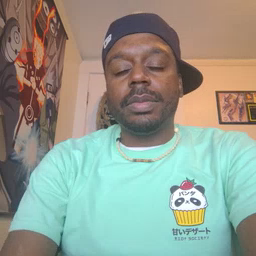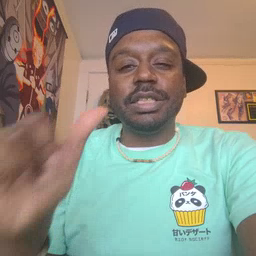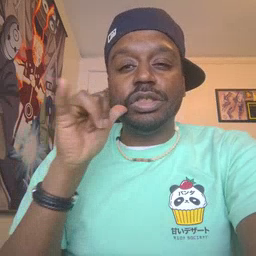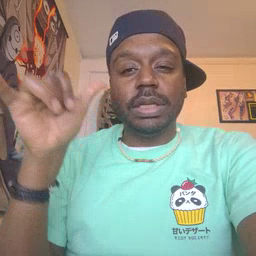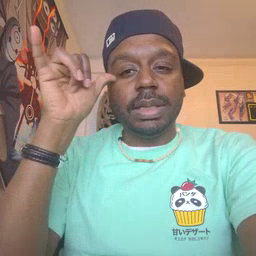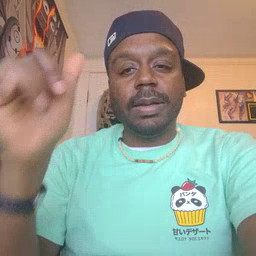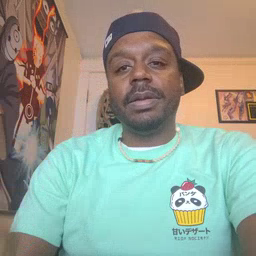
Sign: yesterday